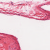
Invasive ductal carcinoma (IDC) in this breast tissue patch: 0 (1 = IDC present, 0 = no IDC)